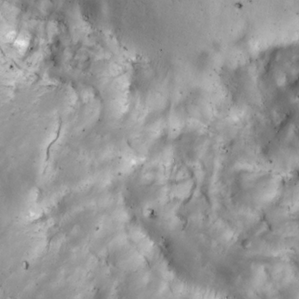
Label: non_frost